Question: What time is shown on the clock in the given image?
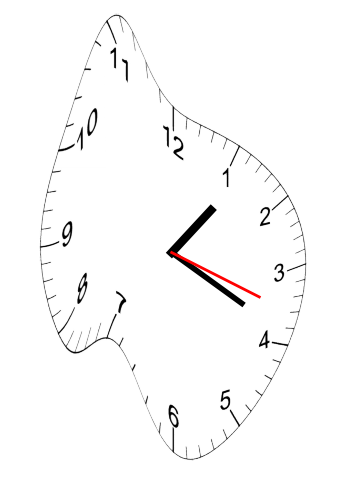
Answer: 01:19:18